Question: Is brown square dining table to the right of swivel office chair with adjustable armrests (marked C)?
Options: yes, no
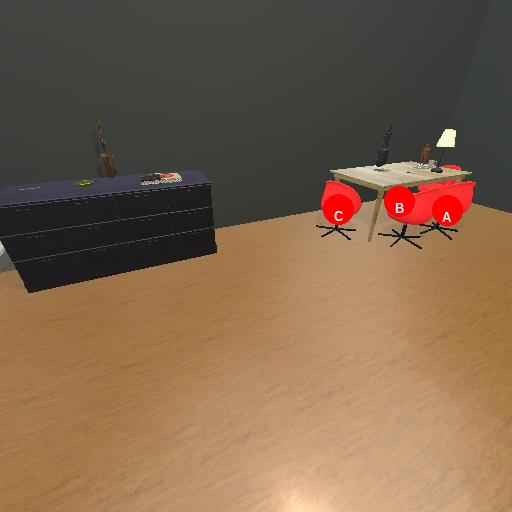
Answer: yes